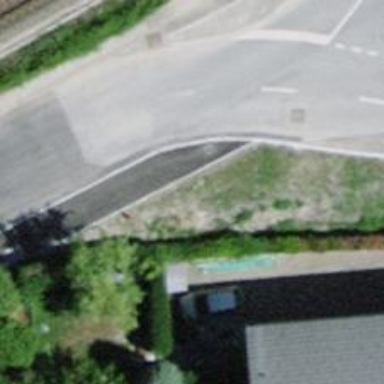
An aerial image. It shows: Bus stop with platform for public transport.